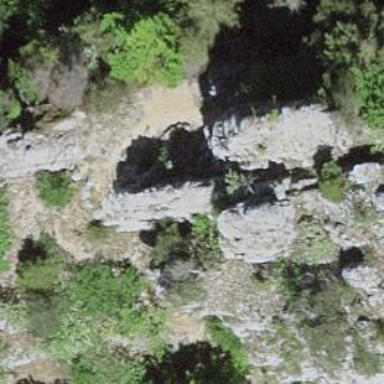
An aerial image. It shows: Cliff in nature.